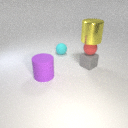
small cyan rubber sphere to the right of large purple rubber cylinder